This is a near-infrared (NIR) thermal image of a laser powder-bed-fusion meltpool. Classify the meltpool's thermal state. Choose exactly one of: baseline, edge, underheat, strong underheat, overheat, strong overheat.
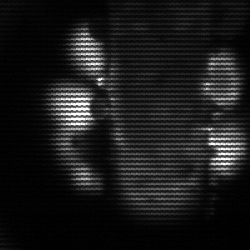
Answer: strong underheat